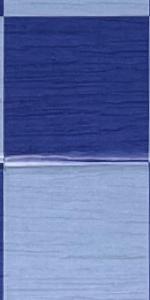
Label: Empty